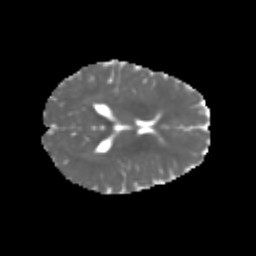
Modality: MD
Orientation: axial
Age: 7
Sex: male
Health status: healthy